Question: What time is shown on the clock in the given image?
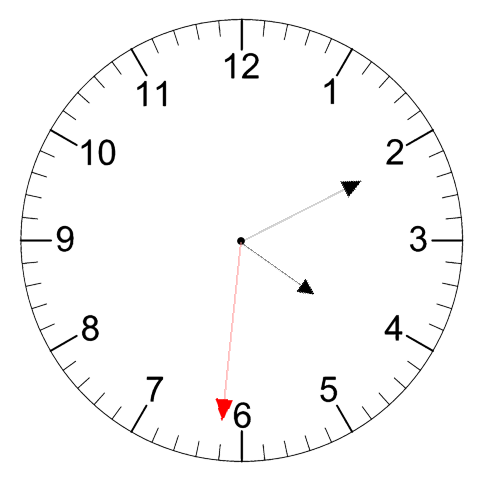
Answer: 04:10:31